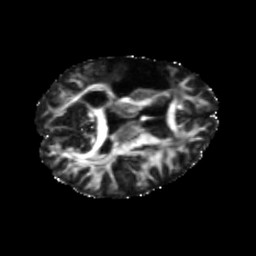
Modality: FA
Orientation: axial
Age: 36
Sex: female
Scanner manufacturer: siemens
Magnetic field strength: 3 T
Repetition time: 5.47 s
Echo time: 0.0854 s